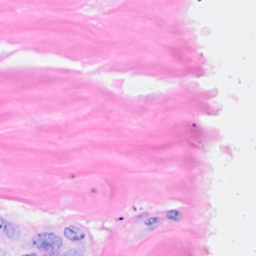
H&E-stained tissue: Breast